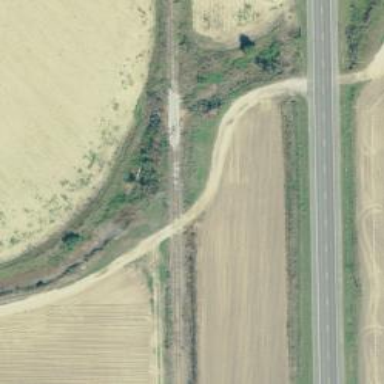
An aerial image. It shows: Level crossing along the railway.